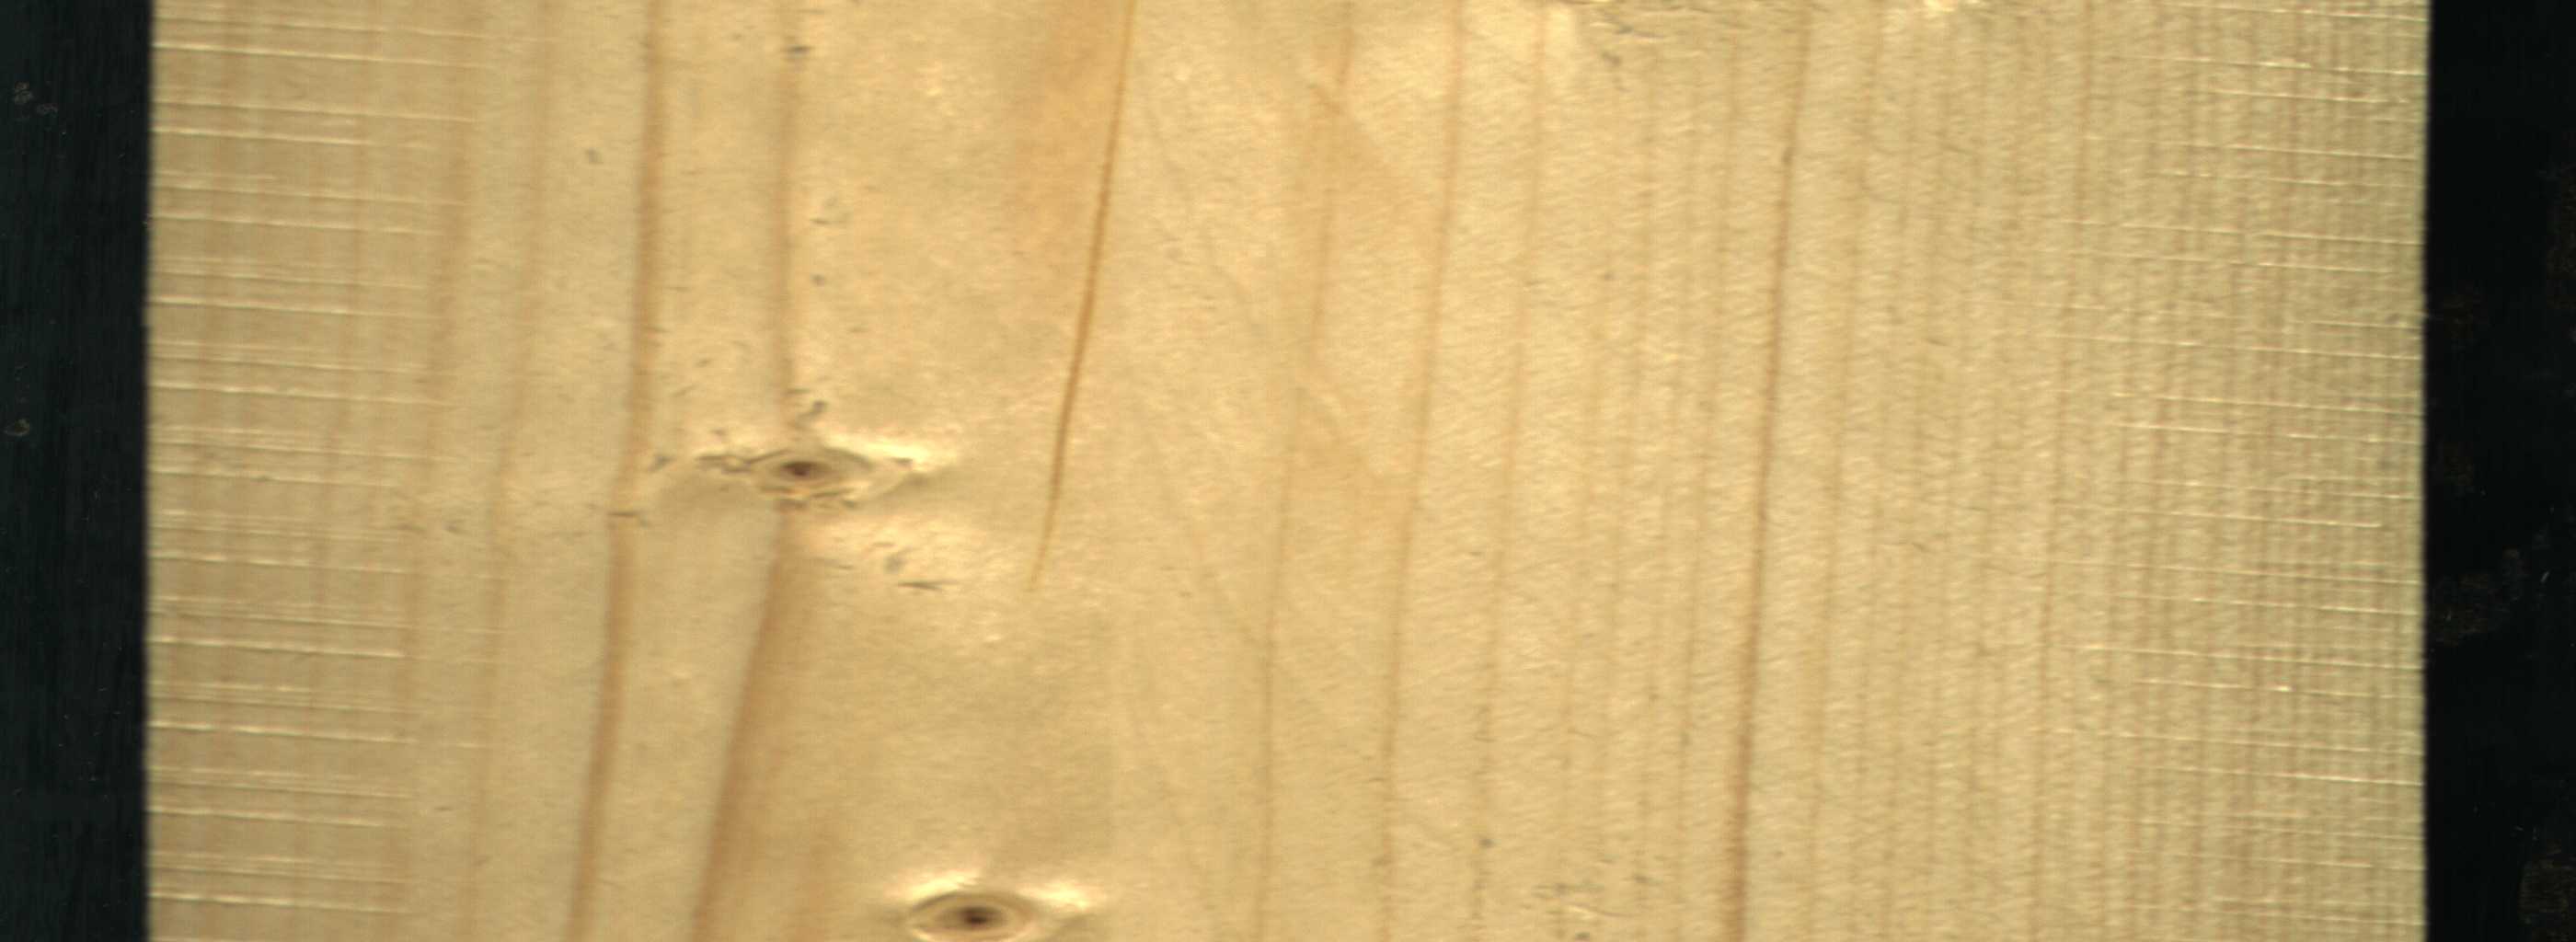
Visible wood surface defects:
resin
Live_Knot
Live_Knot